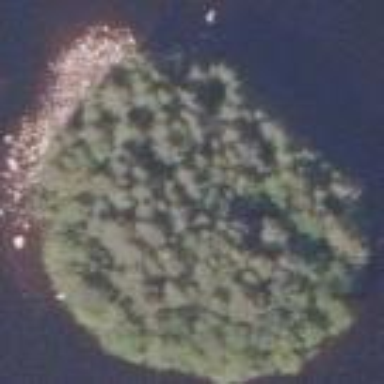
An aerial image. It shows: Island covered with woodland.